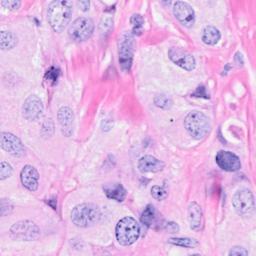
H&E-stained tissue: Breast